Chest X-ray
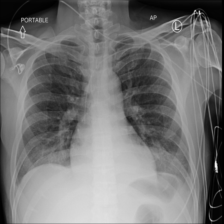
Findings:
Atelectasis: negative
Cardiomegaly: negative
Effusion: negative
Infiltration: negative
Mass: negative
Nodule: negative
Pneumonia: negative
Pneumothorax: negative
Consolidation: negative
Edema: negative
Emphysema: negative
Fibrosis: negative
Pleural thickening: negative
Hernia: negative